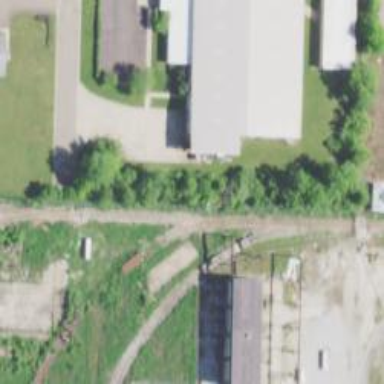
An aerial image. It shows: Railway siding for service.